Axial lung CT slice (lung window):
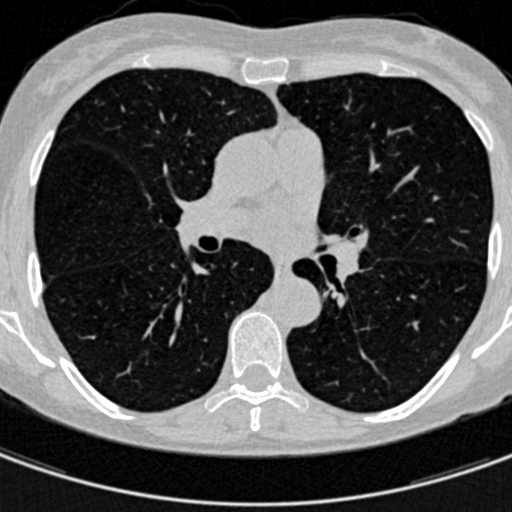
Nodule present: no